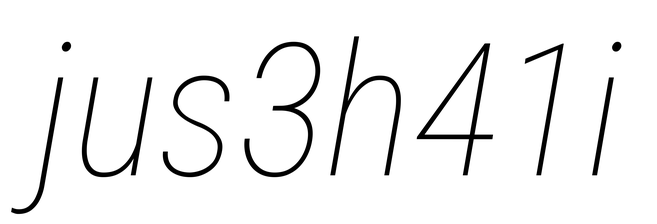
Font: Roboto-Italic_Condensed_Thin_Italic